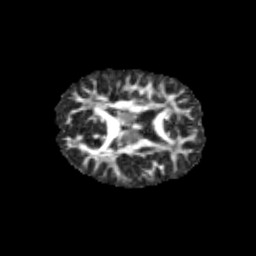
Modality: FA
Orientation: axial
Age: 11
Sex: male
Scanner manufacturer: siemens
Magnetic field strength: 3 T
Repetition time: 3.8 s
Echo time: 0.07 s